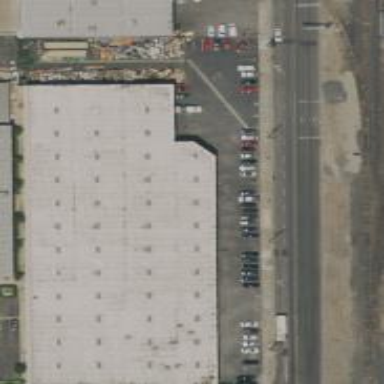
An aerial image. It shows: Warehouse building.